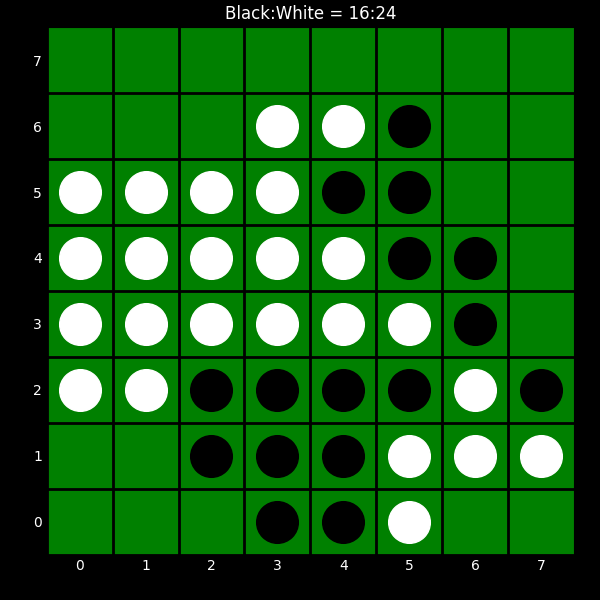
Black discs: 16
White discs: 24